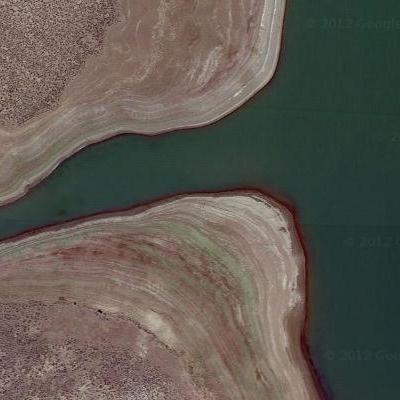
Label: RiverLake